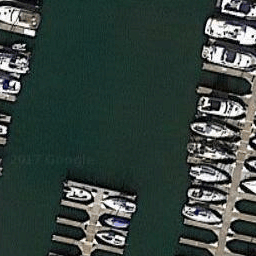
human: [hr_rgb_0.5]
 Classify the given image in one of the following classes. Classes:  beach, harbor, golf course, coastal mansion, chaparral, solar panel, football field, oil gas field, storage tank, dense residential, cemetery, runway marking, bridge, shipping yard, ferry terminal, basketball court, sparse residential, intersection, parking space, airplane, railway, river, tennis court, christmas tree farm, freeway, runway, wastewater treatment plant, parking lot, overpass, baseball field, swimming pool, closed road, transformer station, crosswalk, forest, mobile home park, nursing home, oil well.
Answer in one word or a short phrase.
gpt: harbor